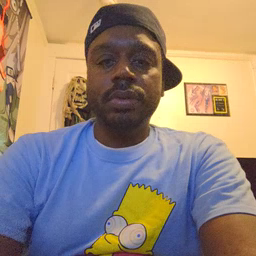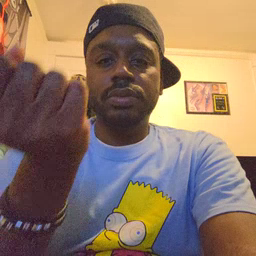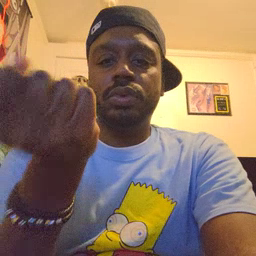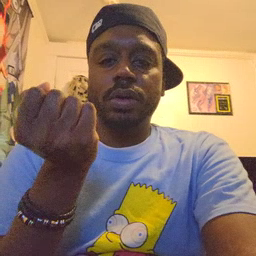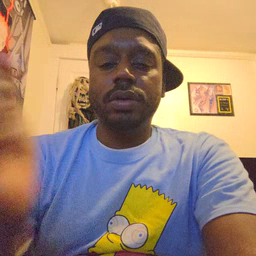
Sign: drawer